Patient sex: M
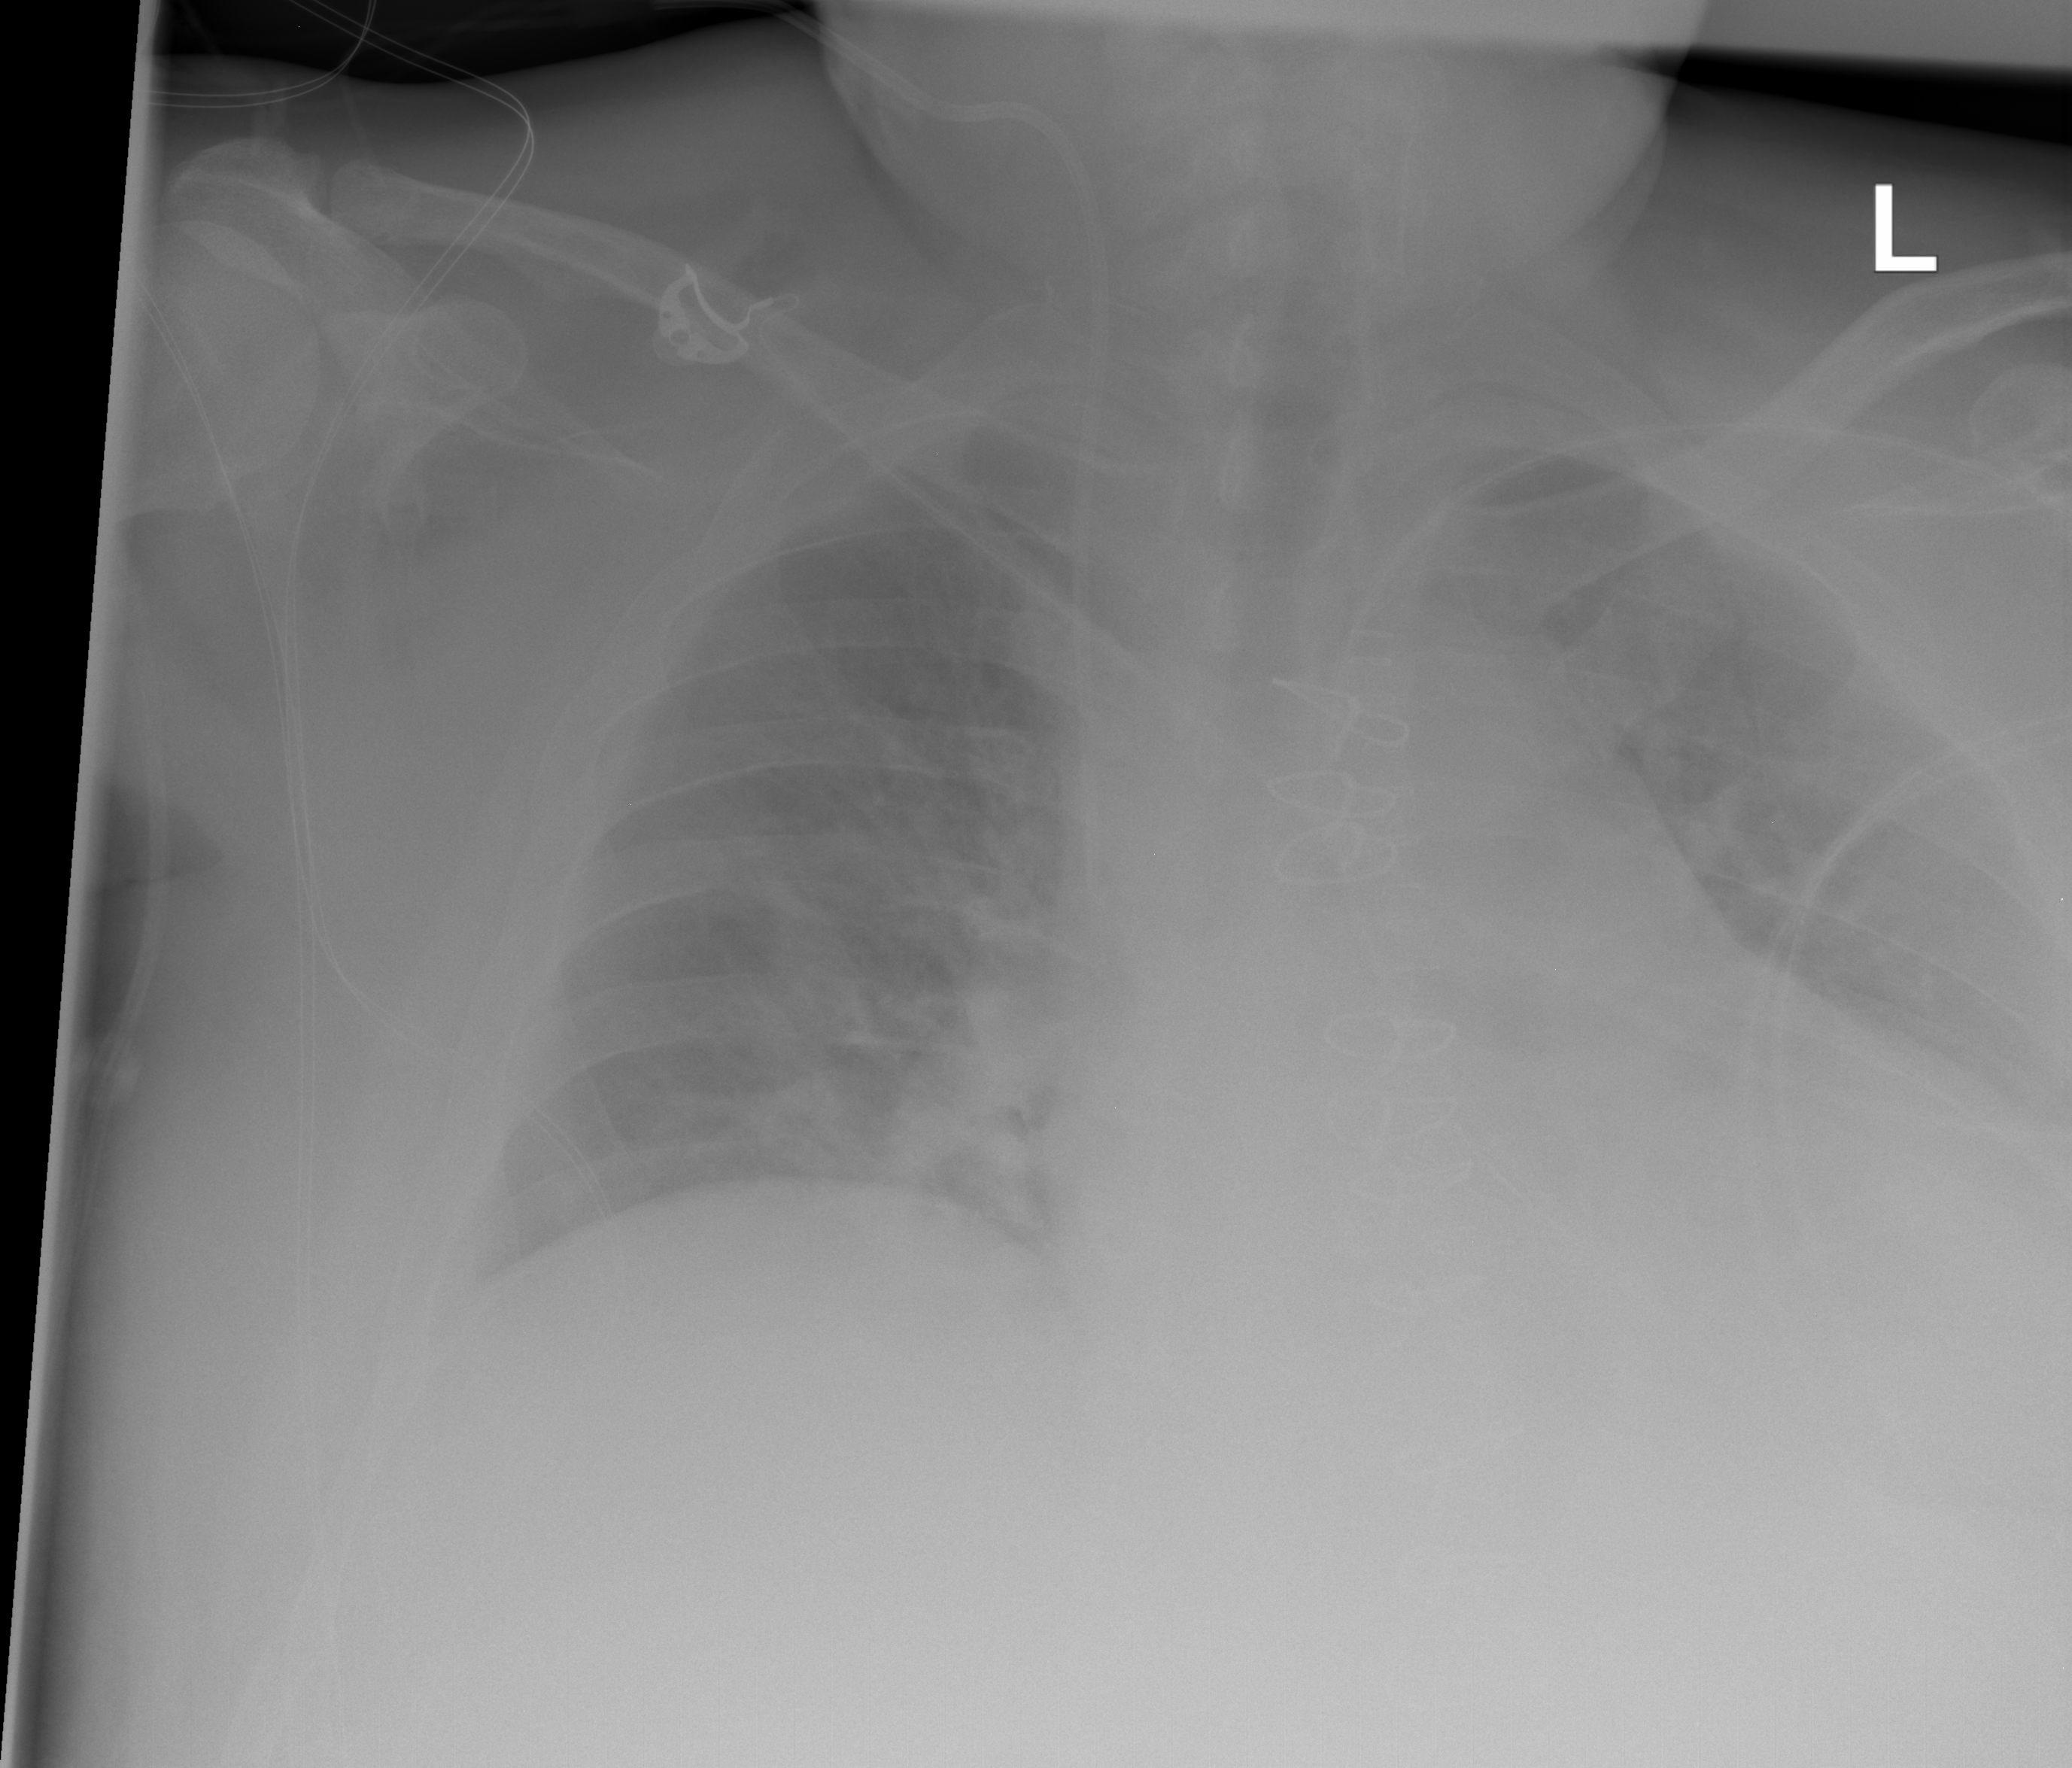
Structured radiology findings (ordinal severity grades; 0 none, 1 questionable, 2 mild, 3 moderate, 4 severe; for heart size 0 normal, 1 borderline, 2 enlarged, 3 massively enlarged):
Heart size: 1
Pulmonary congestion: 2
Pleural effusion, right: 0
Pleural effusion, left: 0
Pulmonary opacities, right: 0
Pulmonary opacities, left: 0
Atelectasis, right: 0
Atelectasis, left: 2